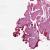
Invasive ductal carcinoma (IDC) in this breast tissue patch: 0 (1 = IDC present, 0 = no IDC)